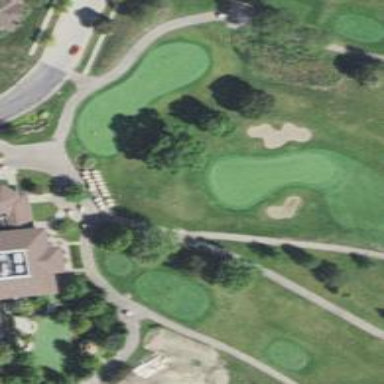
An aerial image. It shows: Golf hole.